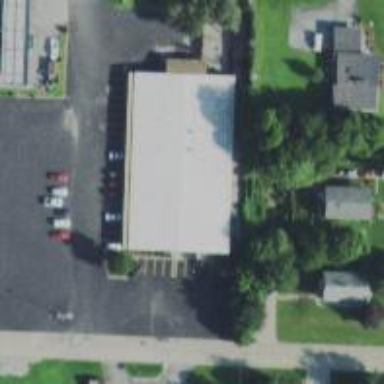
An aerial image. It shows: Healthcare clinic.